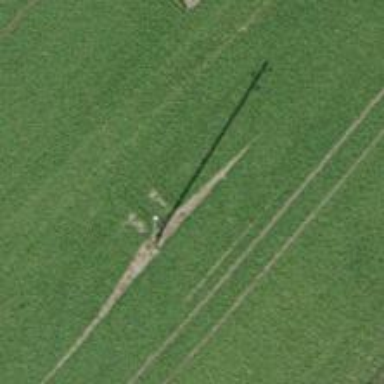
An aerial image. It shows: Power pole.